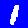
Digit: 1